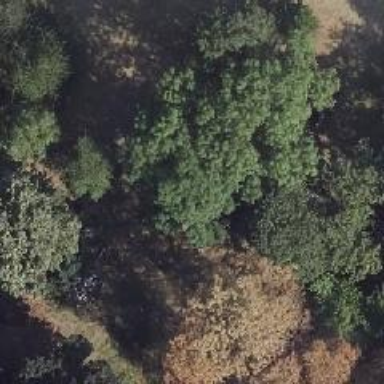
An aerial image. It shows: Deciduous broadleaved tree in park.